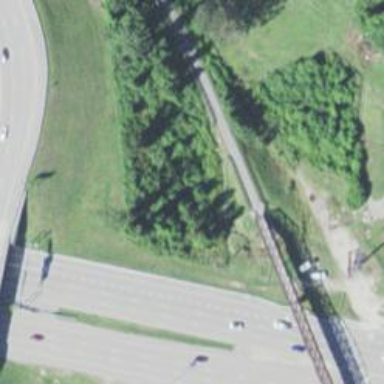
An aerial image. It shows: Cycleway.